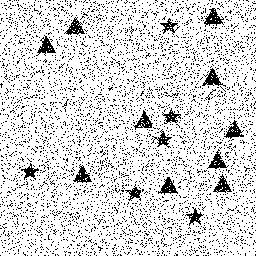
Squares: 0
Triangles: 10
Stars: 6
Total shapes: 16